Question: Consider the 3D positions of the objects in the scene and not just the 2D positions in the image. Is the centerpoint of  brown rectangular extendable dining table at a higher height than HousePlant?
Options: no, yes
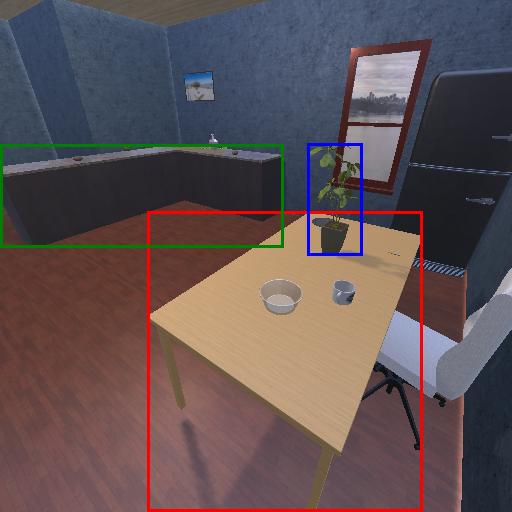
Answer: no